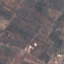
Land use / land cover: PermanentCrop